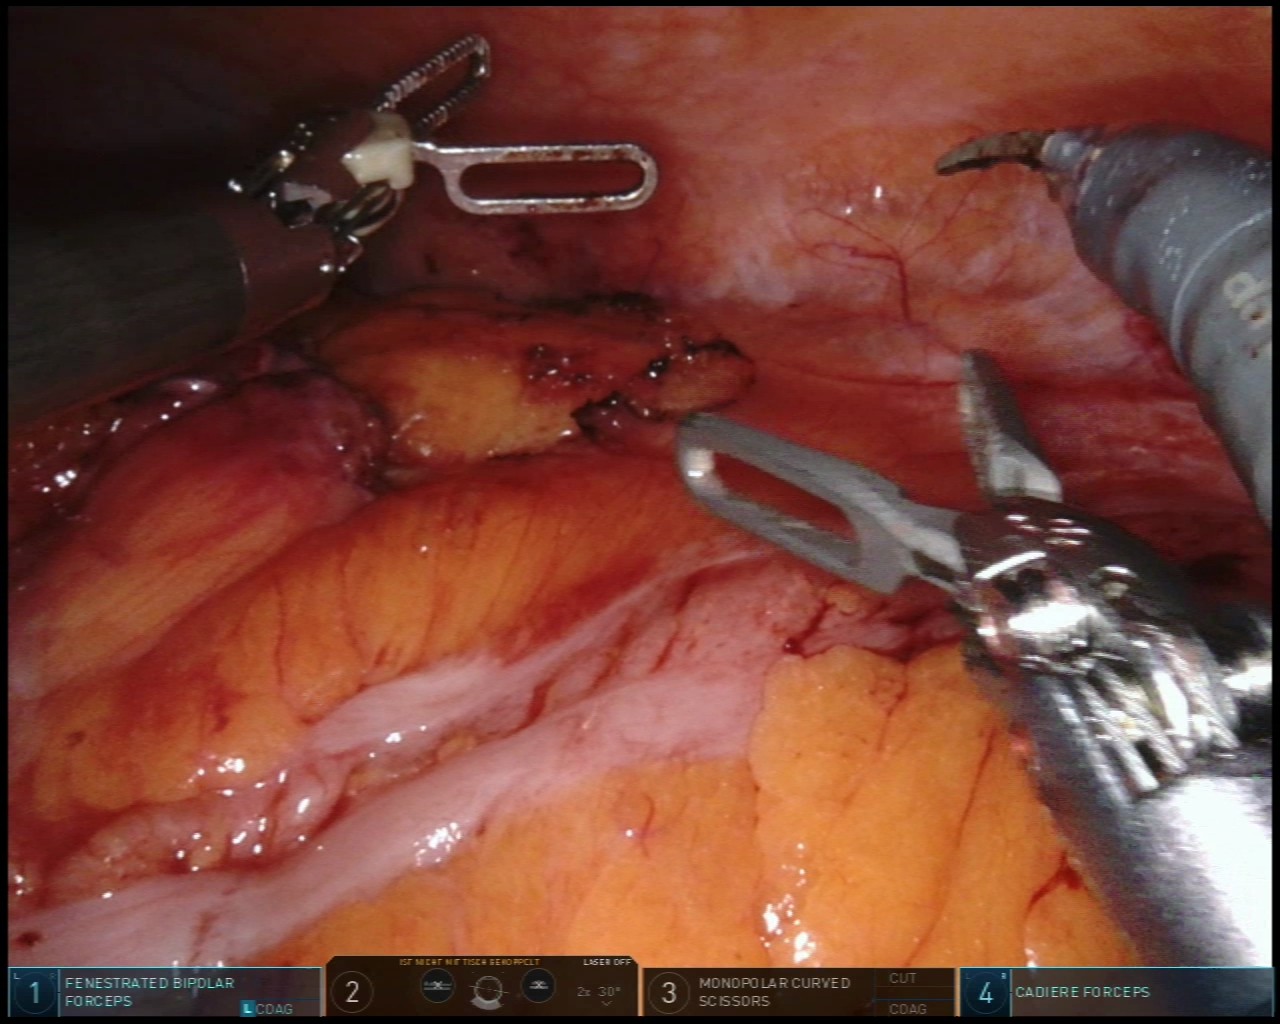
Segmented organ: colon
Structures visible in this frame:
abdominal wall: yes
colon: yes
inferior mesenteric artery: no
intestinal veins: no
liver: no
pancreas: no
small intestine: no
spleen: no
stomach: no
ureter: no
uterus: no
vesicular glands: no